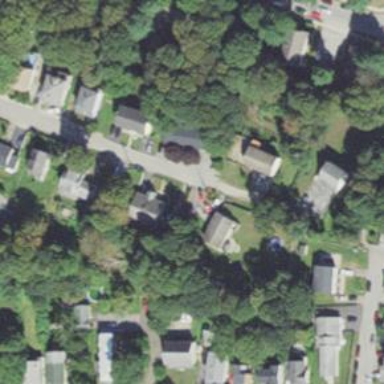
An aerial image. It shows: Residential driveway designated as service road.